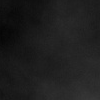
Atmospheric dust classification: dusty